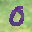
Label: 0